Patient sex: M
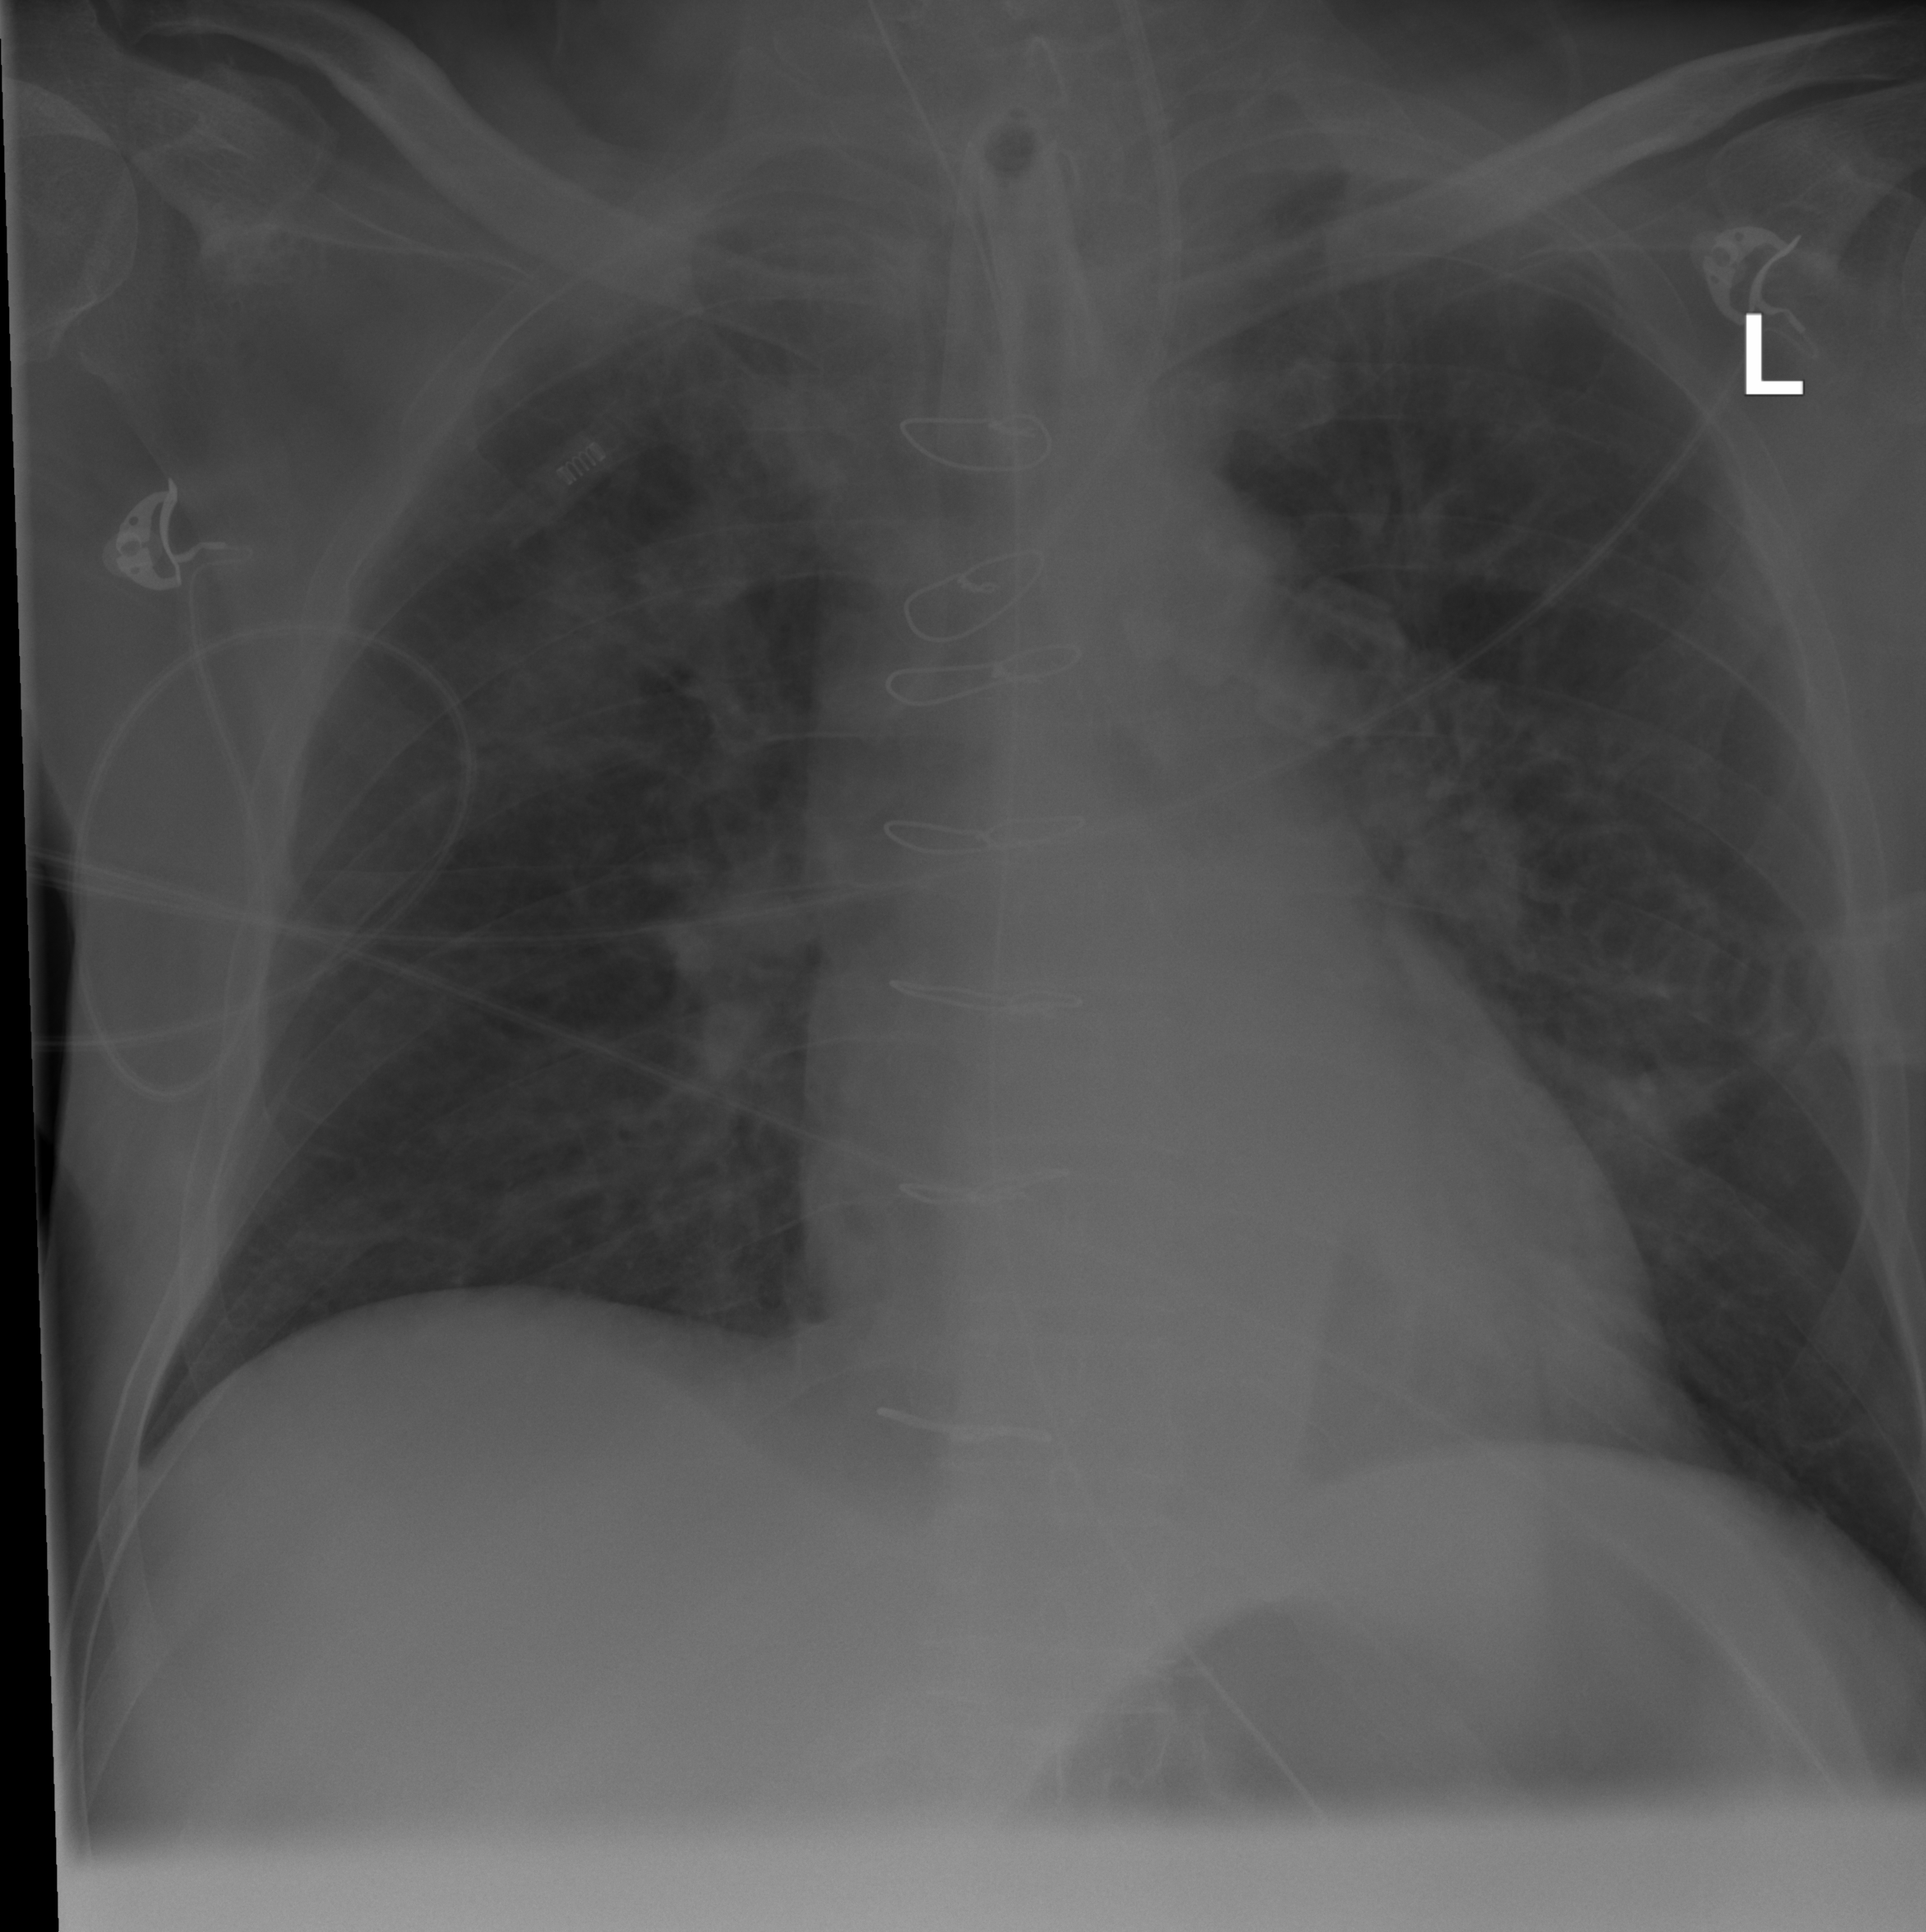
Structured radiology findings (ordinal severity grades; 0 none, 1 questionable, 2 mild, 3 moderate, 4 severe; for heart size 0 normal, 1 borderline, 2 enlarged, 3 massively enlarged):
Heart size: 0
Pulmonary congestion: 0
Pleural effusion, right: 0
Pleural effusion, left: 0
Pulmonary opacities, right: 1
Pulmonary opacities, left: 0
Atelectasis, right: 2
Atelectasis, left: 0